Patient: sex M, age 81
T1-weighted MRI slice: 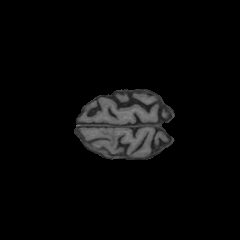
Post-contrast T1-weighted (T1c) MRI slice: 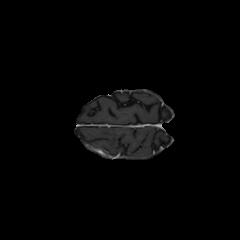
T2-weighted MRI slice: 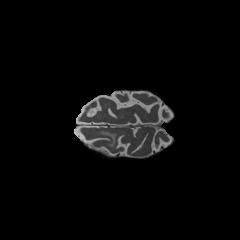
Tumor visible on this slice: yes
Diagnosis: Glioblastoma, IDH-wildtype
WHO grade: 4